Question:
'/Users/pcperini/Desktop/.git' and '/Users/pcperini/Desktop/.svn' do not exist.
Where is Xcode getting this from? Can it be fixed?
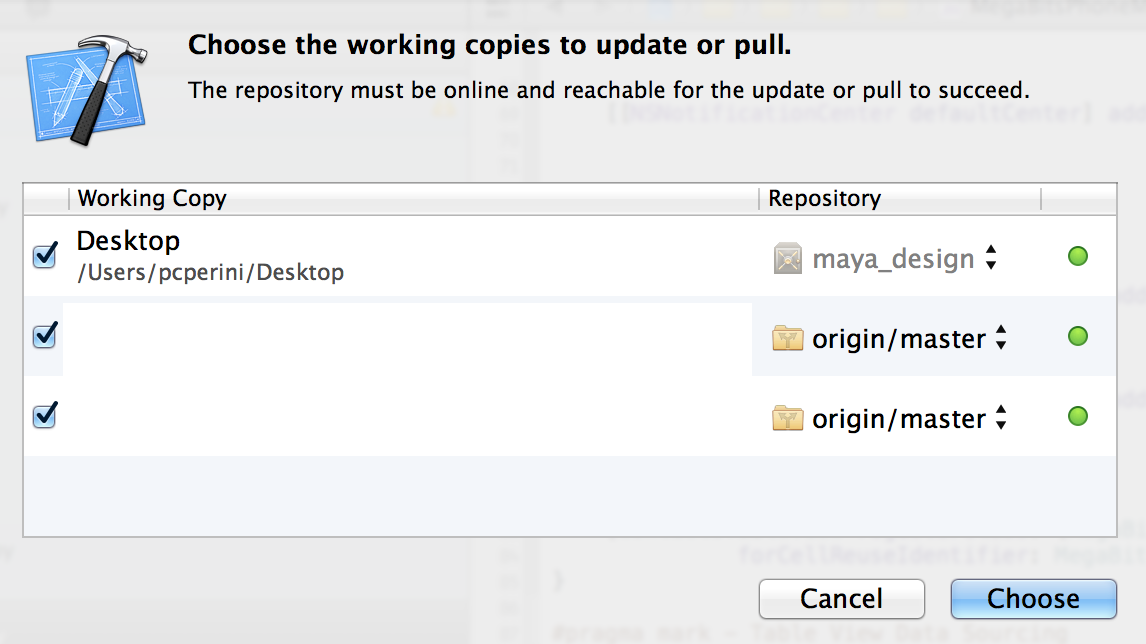
Answer: Figured it out: needed to remove the repository from the organizer.